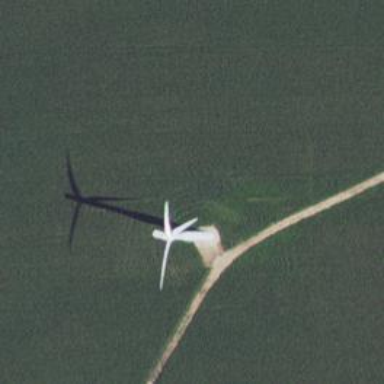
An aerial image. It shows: Wind turbine generating power.